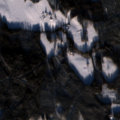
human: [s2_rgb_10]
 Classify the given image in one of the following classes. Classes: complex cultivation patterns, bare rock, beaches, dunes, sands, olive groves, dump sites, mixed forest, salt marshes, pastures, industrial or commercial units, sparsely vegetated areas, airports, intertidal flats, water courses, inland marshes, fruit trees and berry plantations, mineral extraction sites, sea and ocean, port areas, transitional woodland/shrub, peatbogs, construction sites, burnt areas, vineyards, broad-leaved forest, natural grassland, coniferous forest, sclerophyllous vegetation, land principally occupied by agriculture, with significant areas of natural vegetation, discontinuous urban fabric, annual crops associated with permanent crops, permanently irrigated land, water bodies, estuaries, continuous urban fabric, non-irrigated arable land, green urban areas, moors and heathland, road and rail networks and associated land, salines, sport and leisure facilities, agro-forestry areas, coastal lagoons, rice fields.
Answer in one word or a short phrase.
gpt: non-irrigated arable land, coniferous forest, mixed forest